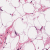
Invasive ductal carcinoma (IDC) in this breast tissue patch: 0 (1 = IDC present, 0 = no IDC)